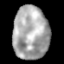
Tissue: lung
Cell type: Epithelial cells
Senescence score: 0.2385
Nuclear area (px): 1864
Mean DAPI intensity: 168.321